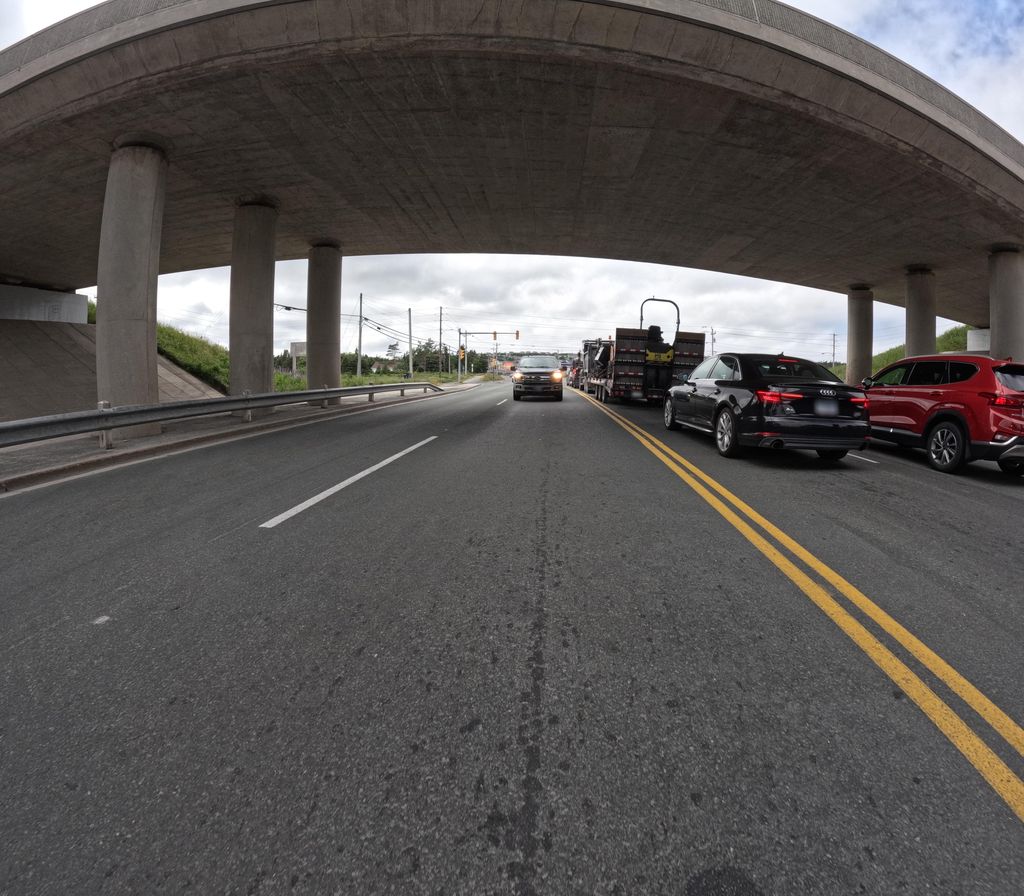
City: st_johns